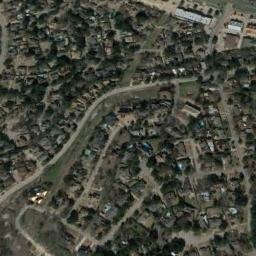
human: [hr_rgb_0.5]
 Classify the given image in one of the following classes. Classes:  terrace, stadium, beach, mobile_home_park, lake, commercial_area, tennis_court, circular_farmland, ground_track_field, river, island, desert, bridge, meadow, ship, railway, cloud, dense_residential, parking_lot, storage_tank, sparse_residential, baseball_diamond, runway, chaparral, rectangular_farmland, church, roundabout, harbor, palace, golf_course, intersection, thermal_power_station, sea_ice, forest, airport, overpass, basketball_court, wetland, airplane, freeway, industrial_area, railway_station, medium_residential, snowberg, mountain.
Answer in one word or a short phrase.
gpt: dense_residential